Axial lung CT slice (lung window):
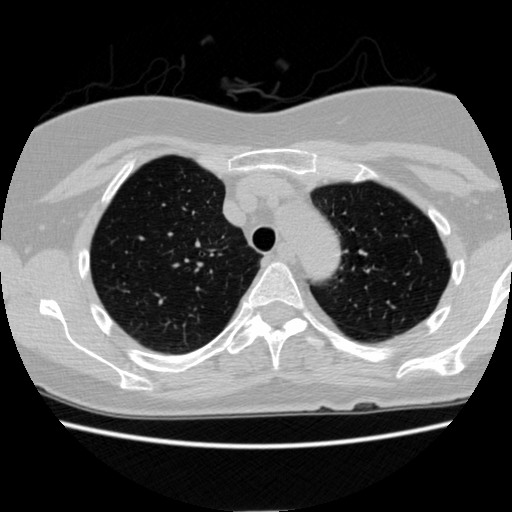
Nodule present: no